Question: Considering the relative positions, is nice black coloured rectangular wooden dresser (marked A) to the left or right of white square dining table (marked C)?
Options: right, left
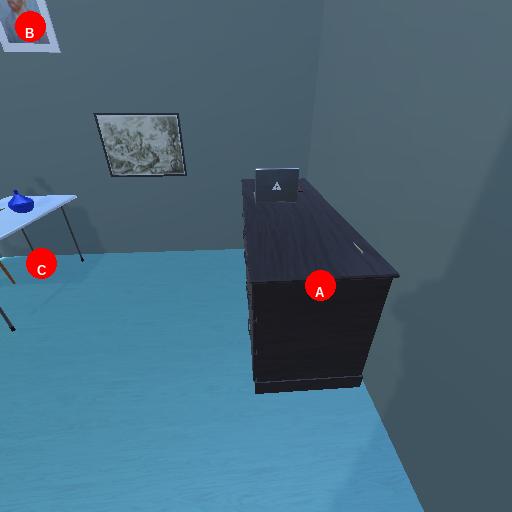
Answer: right